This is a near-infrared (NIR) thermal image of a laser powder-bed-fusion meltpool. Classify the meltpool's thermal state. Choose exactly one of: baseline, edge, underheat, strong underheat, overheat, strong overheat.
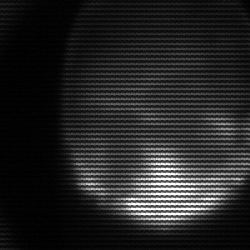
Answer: edge